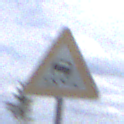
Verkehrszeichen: SchleuderOderRutschgefahr
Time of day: Midday
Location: Outdoor (Nature)
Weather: PartlyCloudy
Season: NotSpecified
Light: Natural